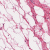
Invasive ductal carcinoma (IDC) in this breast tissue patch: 0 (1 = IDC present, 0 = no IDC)